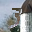
Label: 3